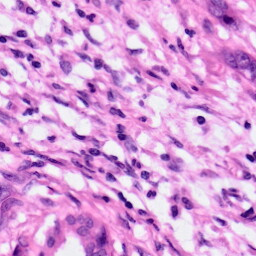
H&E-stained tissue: Pancreatic